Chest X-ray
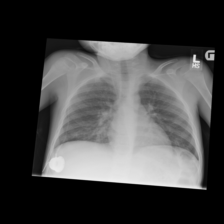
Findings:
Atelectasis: negative
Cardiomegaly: negative
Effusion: negative
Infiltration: negative
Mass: negative
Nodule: negative
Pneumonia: negative
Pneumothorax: negative
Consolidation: negative
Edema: negative
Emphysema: negative
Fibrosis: negative
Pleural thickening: negative
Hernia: negative